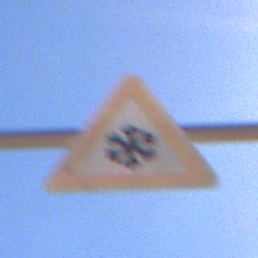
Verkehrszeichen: SchneeOderEisglaette
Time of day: MorningAfternoon
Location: Outdoor (RoadRail)
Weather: Clear
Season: NotSpecified
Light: Natural